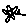
Label: flower